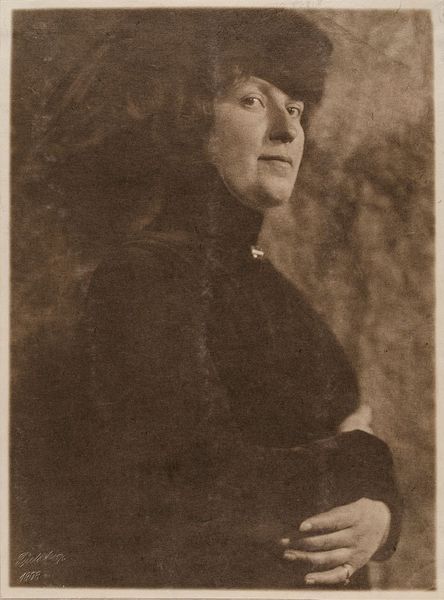
Titel: Ada v. Finck
Künstler: Minya Diez-Dührkoop
Standort: Hamburg
Institution: Museum für Kunst und Gewerbe Hamburg
Schlagwörter: frau, portrait, papier, malerin, foto, fotografie, photographie, photo, karton, lichtbild, japanpapier, bildwerke, angewandte und bildende kunst, hessische systematik, künstler, porträt, porträtfotografie, porträtphotographie, platindruck, platinotypie, hüftbild, getont, künstlerin